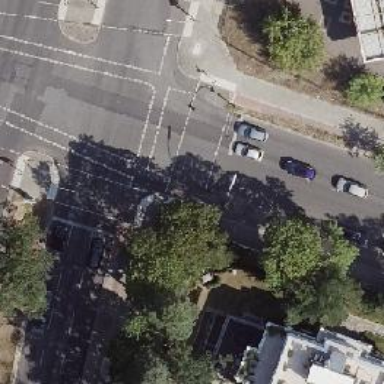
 featuring separate cycle track and sidewalks on both sides."